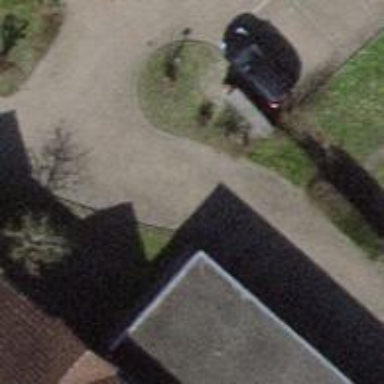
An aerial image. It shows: Parking aisle with paving stones surface.